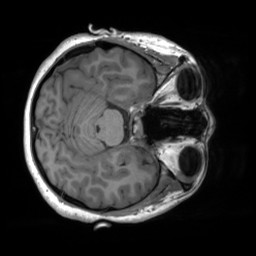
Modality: T1w
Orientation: axial
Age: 22
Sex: female
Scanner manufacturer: siemens
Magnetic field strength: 3 T
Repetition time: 1.8 s
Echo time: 0.00241 s